Question: iOS , how can I set the separator line style is none for only one cell ,for others the separator is default?
I just want to remove the separator line for the section 2,row 3 cell. And for all others ,there still exist separator line.
I know a way is to set self.tableview.separator=NONE, and for the cells who want separator just add subview. But I do not think it is a optimal way.
After use
'''
cell.separatorInset = UIEdgeInsetsMake(0.f, 0.f, 0.f, self.view.frame.size.width);
'''
Still remain...

there is about 15px width I suppose..
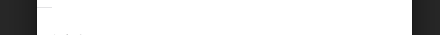
Answer: You can set the 'separatorInset':
'''
if (indexPath.row == {your row number}) {
// hide the line
cell.separatorInset = UIEdgeInsetsMake(0.f, 0.f, 0.f, cell.bounds.size.width);
} else {
// show the line
cell.separatorInset = UIEdgeInsetsMake(0.f, 15.f, 0.f, 0.f);
}
'''